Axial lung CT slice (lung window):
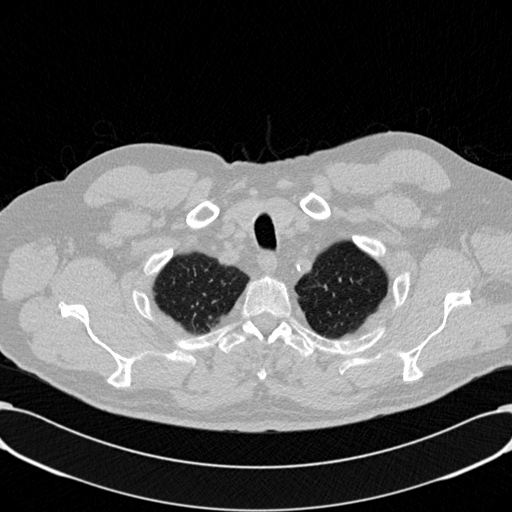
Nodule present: no